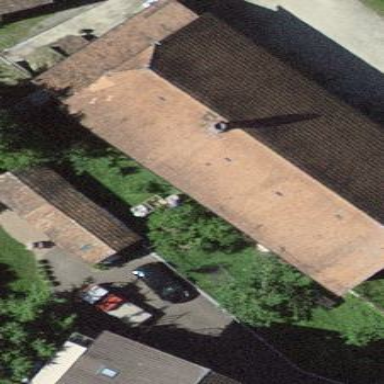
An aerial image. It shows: Barn.